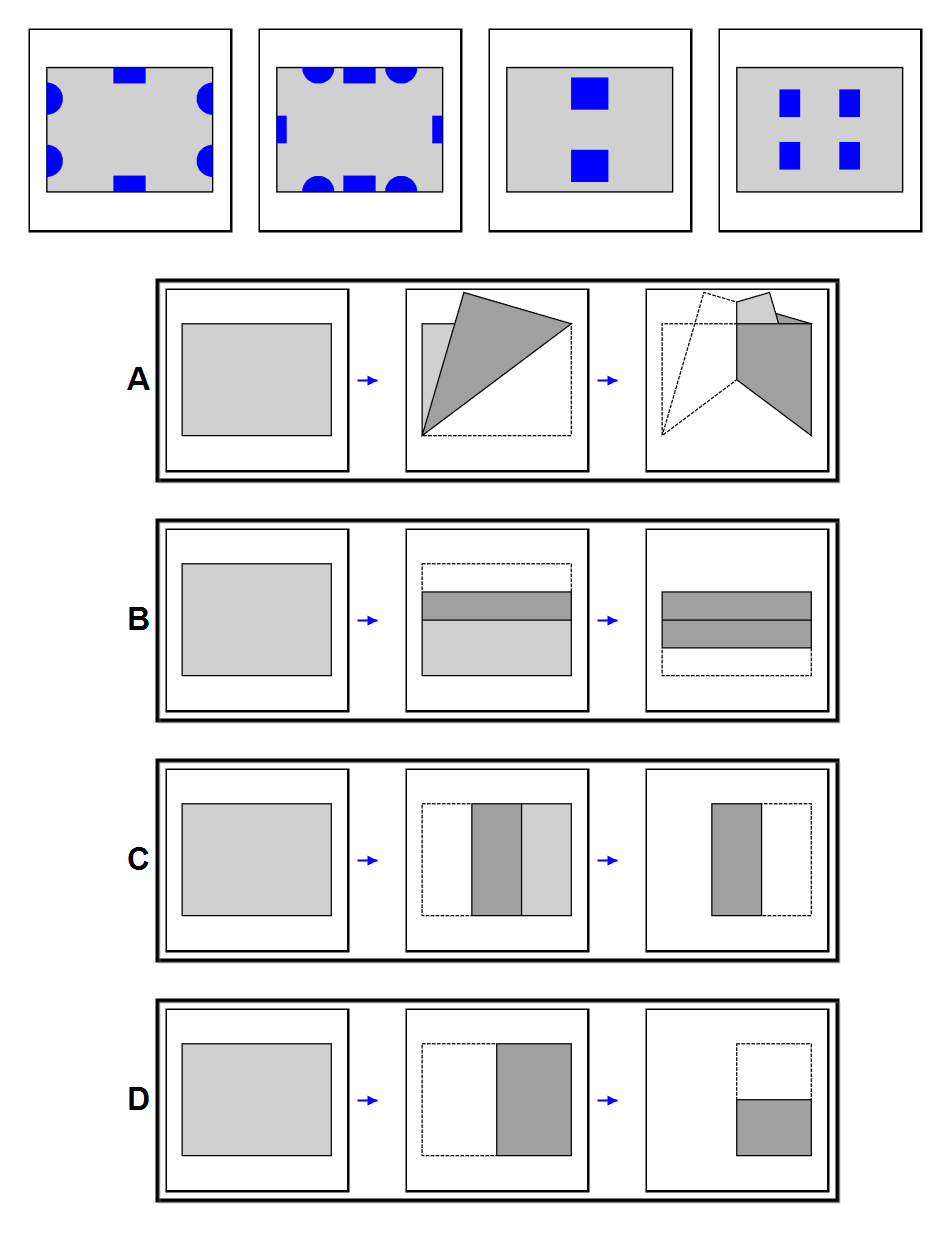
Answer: D